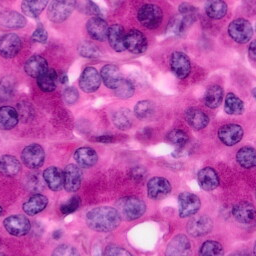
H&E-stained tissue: Pancreatic